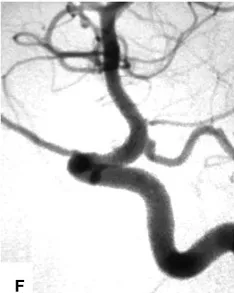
Images of the typical cases. (F) DSA follow-up 6 months after treatment.
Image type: radiology (ct)